Question: I have a couple of java modules set up in IDEA and I am wanting to mavenize them. These java modules use classes from one another.
I was not quite sure how I should take up this and I decide to add modules on a maven project using IDEA. Hence first I created a maven project, let's name it pm1 which has a class let's name it TempClass1. Now this class can be used in other maven project. Hence I added another maven module - pm11 and tried to use TempClass1 with in pm11. It worked and I notices that IDEA had added module dependency of pm1 in pm11. So whole structure looks as -

But now when I do 'mvn test' from pm11 then it fails with error message 'package package1 does not exist' and it looks to me that it is because package1 is in a different maven project. And I am not sure how I could use classes which reside in a different maven project. I hope I am clear in my question.
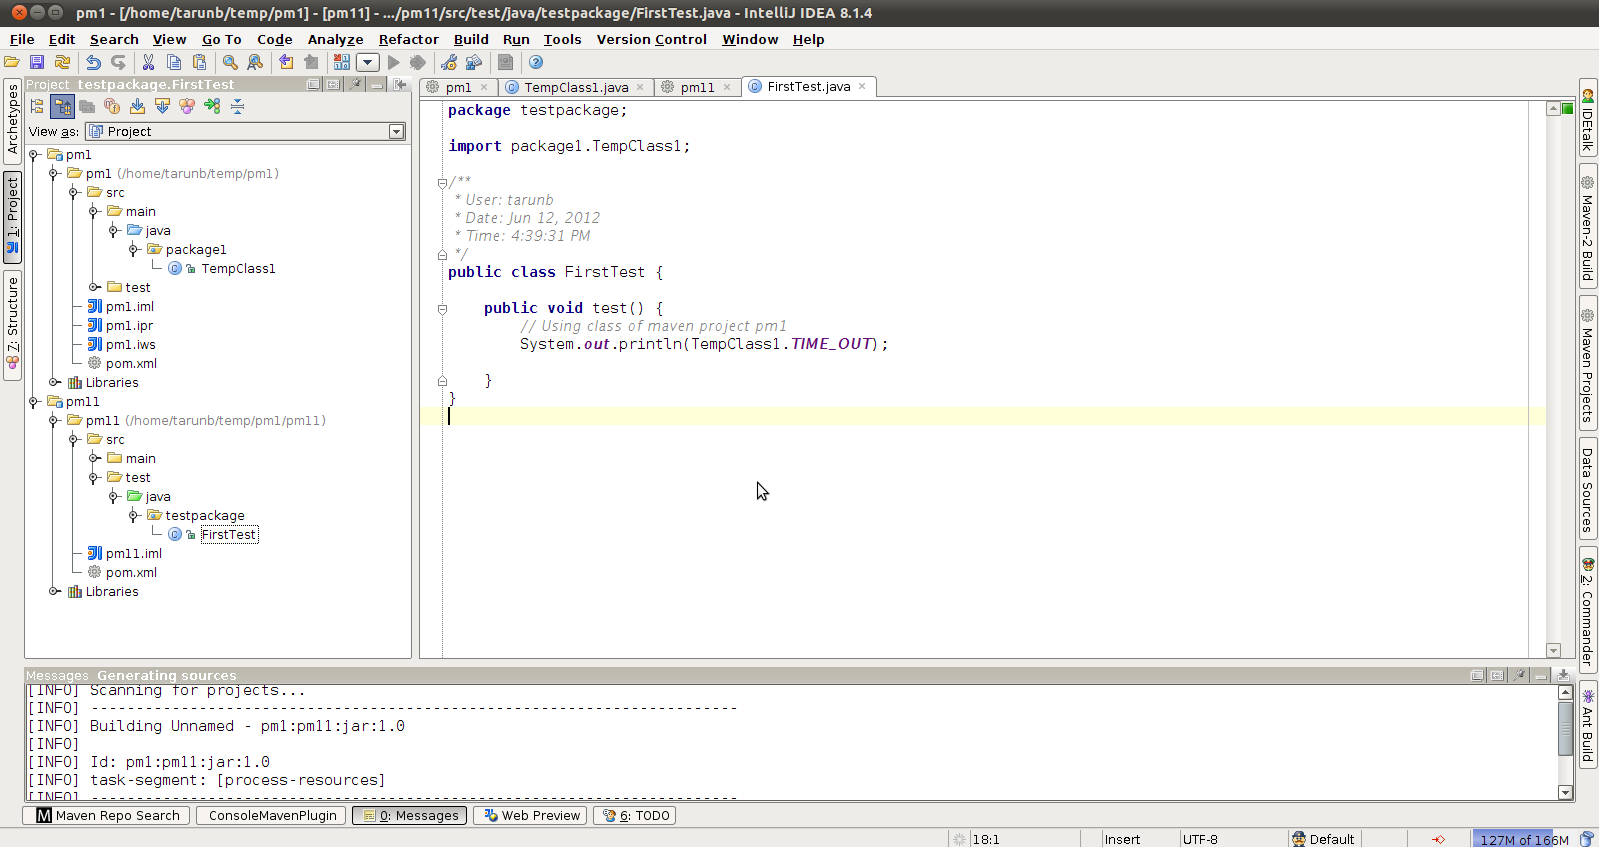
Answer: You can use classes of other maven projects, as long as there's a proper maven dependency defined in 'pom.xml'. Ensure that the dependency is defined and its' scope is either undefined or relevant (You may have problems if the scope is 'provided' for example).